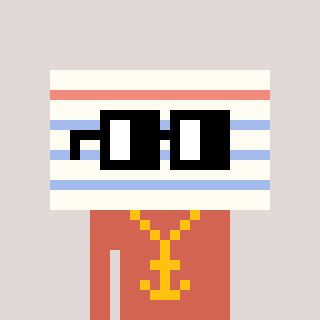
a pixel art character with square black glasses, a empty notebook page-shaped head and a peachy-colored body on a warm background